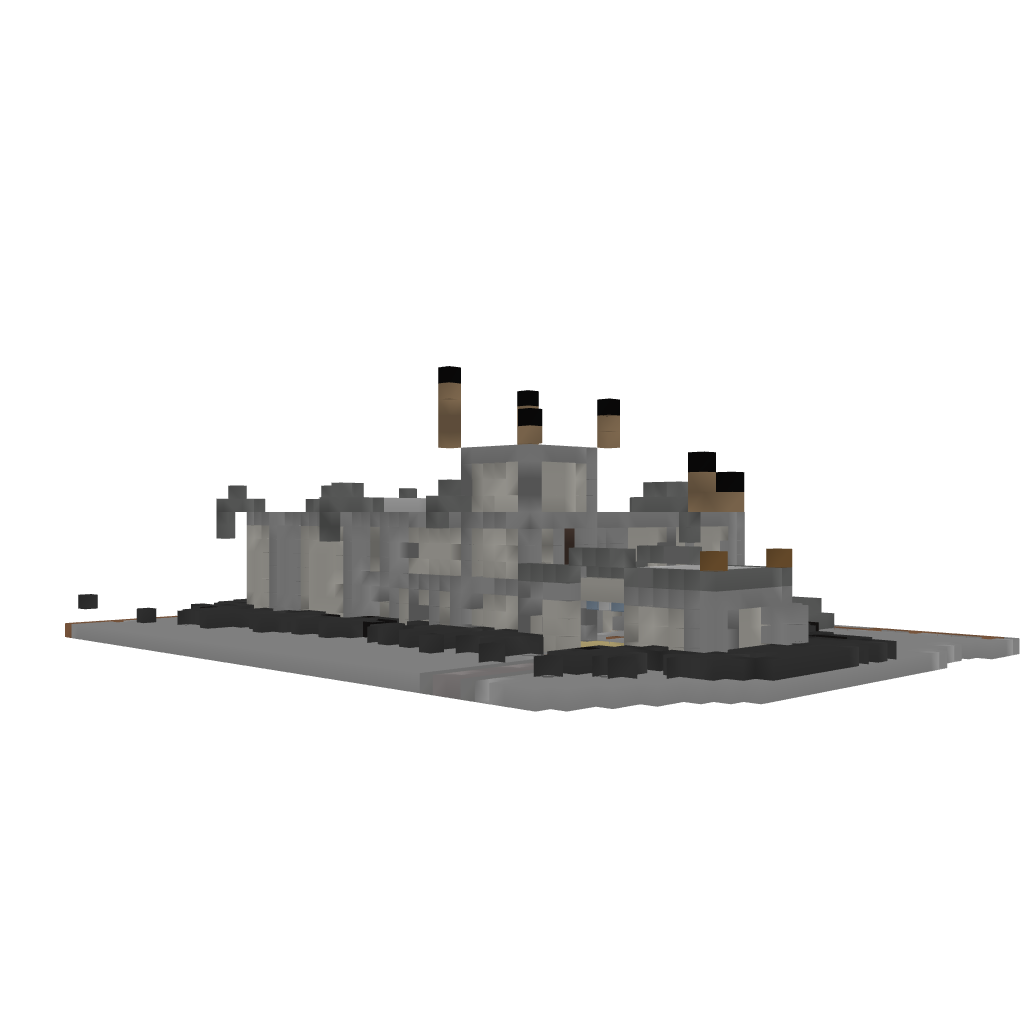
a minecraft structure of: Modern House #3